Question: I'm writign a POS system(point of sale) for fun. A typical feature of a POS system is buttons that have different background colors for different products. But I don't mean the background behind the button's image, i mean like in this random picture I got off google images:

Edit: Note I changed the look and feel to the system one
I need to do something like THAT with my buttons. I know a few ways this COULD be possible:
1. Creating a look and feel for my buttons?
2. Completely overriding the paintComponenet method in my JButtons(But that's a pretty pathetic way to do it... and the border + text isn't drawn when I override that... obviously a bad idea)
3. Using button.setContentAreaFilled(false);, and putting a JPanel of the same size as the button behind the button.
I don't really know how to create my own look and feel, and it sounds like a pain, especially just for 1 button, and I heard something about breaking the look and feel which scared me away from that idea. The 3rd way sounds plausible, and not extremely difficult, but I what is the way to do what I am trying to do?
Right now my code for creating butons is this:
'''
JButton b = new JButton(text);
b.addActionListener(this);
b.setFont(Main.f);
b.setHorizontalTextPosition(javax.swing.SwingConstants.CENTER);
buttons.add(b);
return b;
'''
I've messed around with this code(Mostly for fun, not practicality):
'''
JButton b = new JButton(text){
public void paintComponent(Graphics g){
super.paintComponent(g);
Color bg = getBackground();
int borderchange = -50;
g.setColor(new Color(
Math.max(0,bg.getRed()+borderchange),
Math.max(bg.getGreen()+borderchange,0),
Math.max(bg.getBlue()+borderchange,0)));
g.fillRect(0,0,getWidth(),getHeight());
g.setColor(getBackground());
int border = 4;
g.fillRect(border,border,getWidth()-border,getHeight()-border);
g.setColor(Color.BLACK);
g.setFont(getFont());
g.drawString(getText(),getWidth()/2,getHeight()/2);
}
};
'''
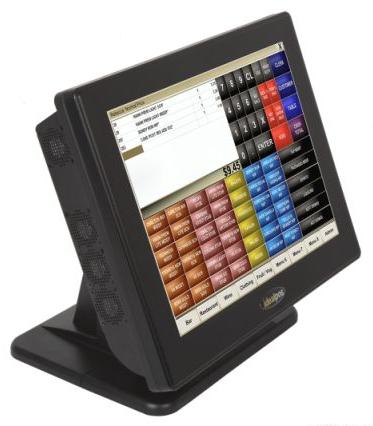
Answer: - > Creating a look and feel for my buttons?
1. Look and Feel is something like as theme,
2. by default this ColorScheme has a one, two, three Colors, this theme is applied for all Swing JComponents,
3. then all Swing JComponents have got the same Color, ColorScheme
4. not something that you looking for
- > Completely overriding the paintComponenet method in my JButtons(But
that's a pretty pathetic way to do it... and the border + text isn't
drawn when I override that... obviously a bad idea)
1. JButton has array of Colors
2. you can to override paintComponent, fills whole area, Rectangle with one Color (not something that you looking for) or to use GradientPaint
3. you can to override BasicButtonUI
4. override proper key in UIManager and put there arrays of Colors
- > Using button.setContentAreaFilled(false);, and putting a JPanel of
the same size as the button behind the button.
1. this could be easiest of ways, prepare Icons (or download set of Icons)
2. use proper methods, implemented (Mouse & Key & KeyBindings) events in the JButton API override ButtonModel (by using ChangeListener)